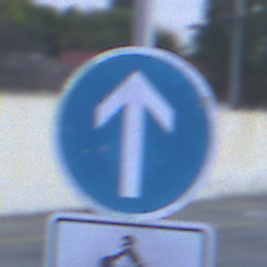
Verkehrszeichen: VorgeschriebeneFahrtrichtungGeradeaus
Zusatzzeichen unten: EinspurigeFahrzeugeFrei3
Umgebung: Outdoor, Suburban
Tageszeit: SunriseSunset
Wetter: PartlyCloudy
Licht: Natural
Jahreszeit: NotSpecified
Kontrast: LowContrast